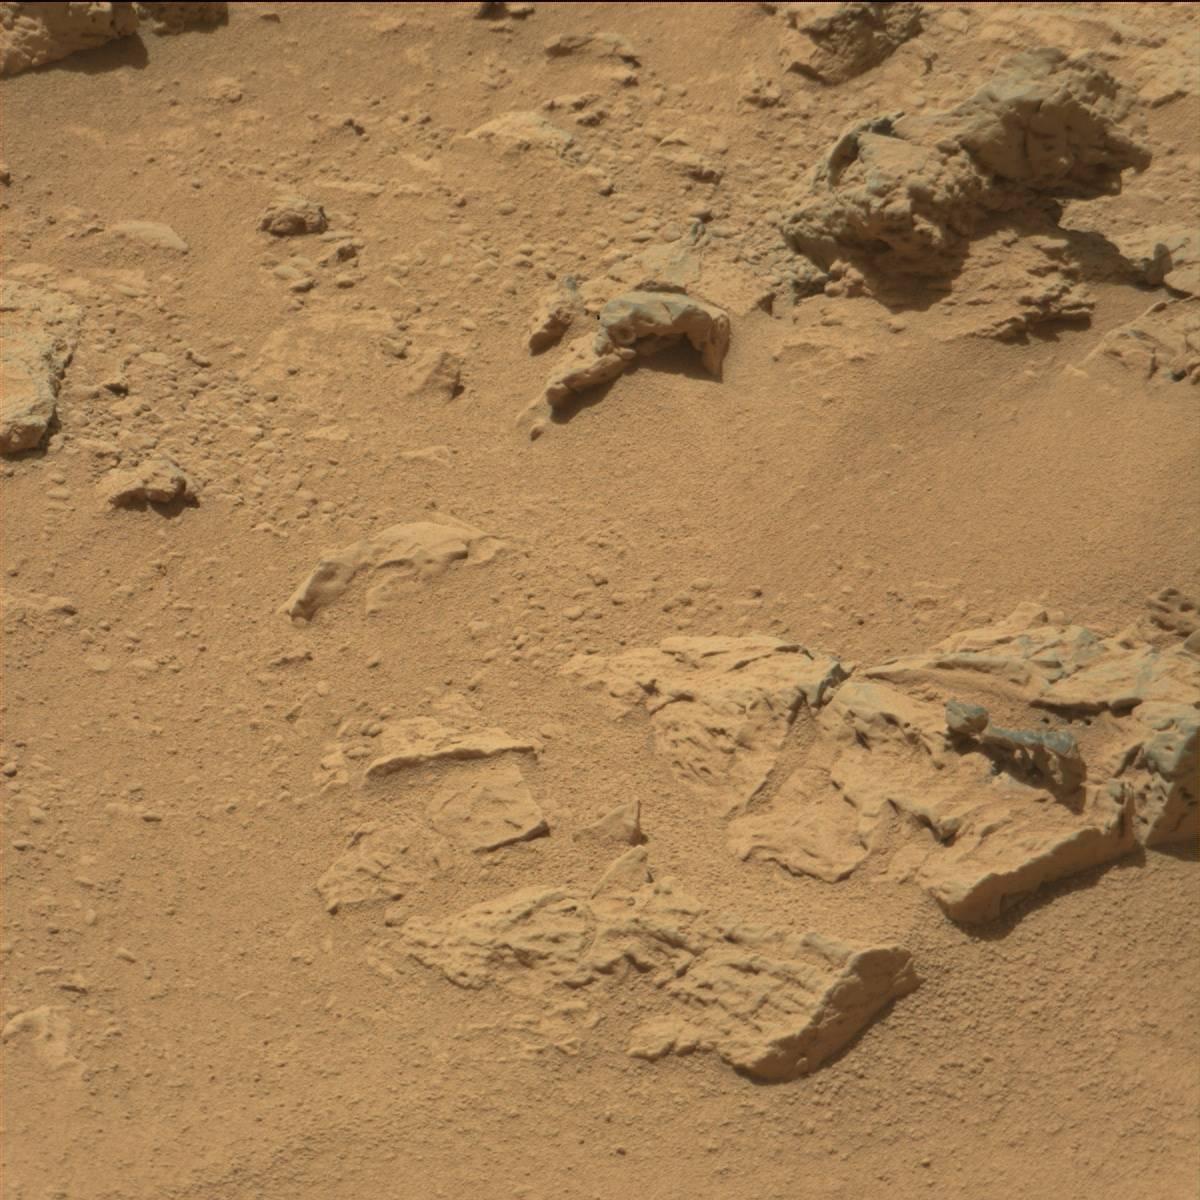
Terrain classes present: Bedrock, Sand / Soil